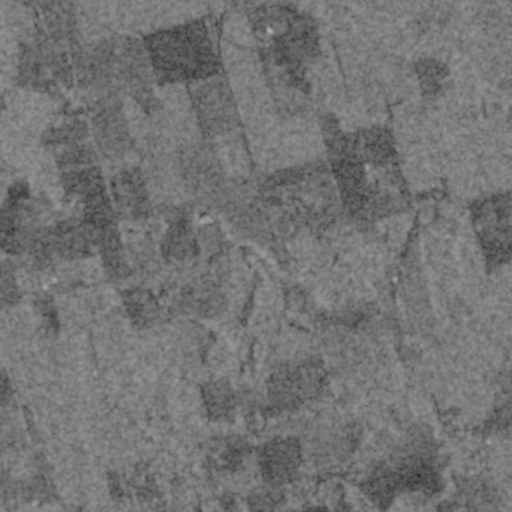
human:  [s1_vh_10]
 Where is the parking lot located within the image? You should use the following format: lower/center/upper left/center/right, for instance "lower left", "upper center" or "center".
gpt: The parking lot is located in the center of the image.
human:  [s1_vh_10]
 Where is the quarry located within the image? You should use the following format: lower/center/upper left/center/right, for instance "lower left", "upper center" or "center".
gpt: The quarry is located in the center left of the image.
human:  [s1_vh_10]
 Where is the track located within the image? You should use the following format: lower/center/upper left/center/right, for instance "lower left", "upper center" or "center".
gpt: There is no track in the image.

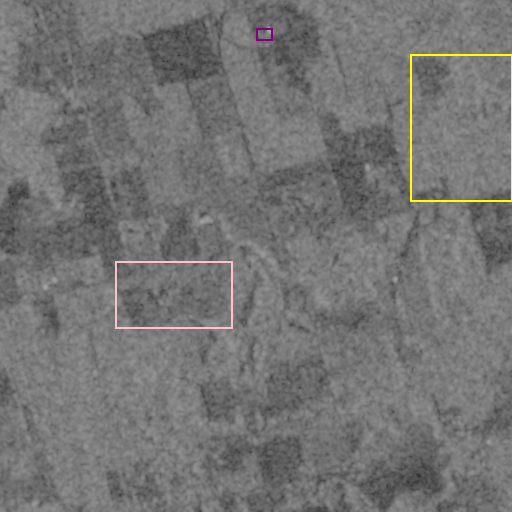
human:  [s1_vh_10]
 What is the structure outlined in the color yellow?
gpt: The structure outlined in yellow is a crop field.
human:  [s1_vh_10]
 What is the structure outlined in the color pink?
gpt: The structure outlined in pink is a quarry.
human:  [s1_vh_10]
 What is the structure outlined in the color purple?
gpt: The structure outlined in purple is a building.
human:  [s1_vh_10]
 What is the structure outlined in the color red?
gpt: There is no red outline.